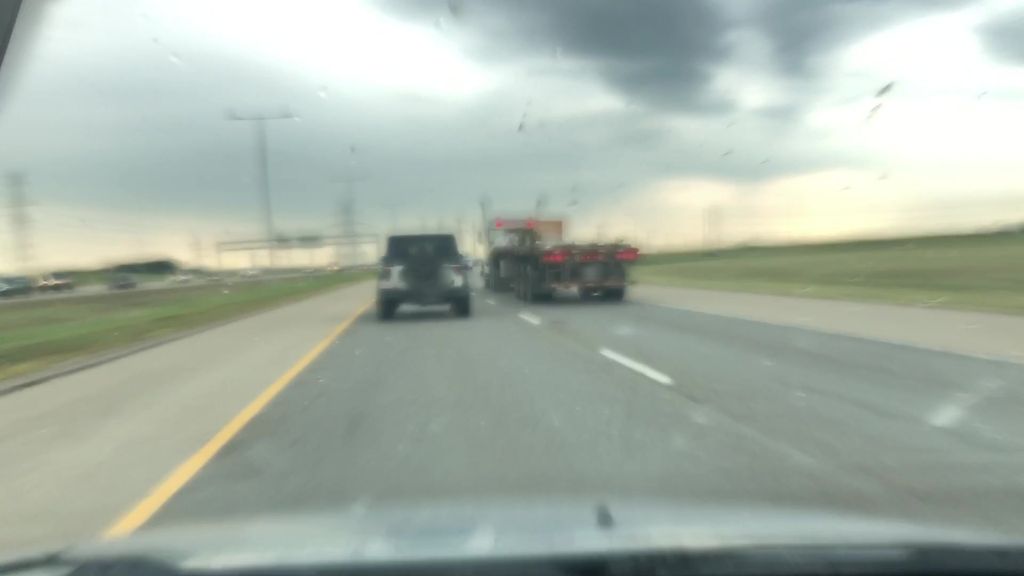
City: edmonton